Question: I have a Window which a dynamically size with it's content (MediaElement).
For this I use a Window with the Attribute 'SizeToContent="WidthAndHeight"'.
My MediaElement is set like this 'Stretch="Uniform" StretchDirection="DownOnly"'.
With those Settings the Window will be as big as the original size of the MediaElement Control. But Stretching is set to DownOnly and I'd like the possibility to make the window bigger.
But when i set the Attribute StretchDirection to Both, the Window will be Maximized when I load another Movie with MediaElement.
I would like that the Window has the Size of the MediaElement, but when I make the Window bigger I want that the MediaElement is getting bigger too.
Thanks for your help in advance!
This is the WPF Window
'''
<base:ContentWindow x:Class="ExplorerExtension.WindowsMediaWindow"
xmlns="http://schemas.microsoft.com/winfx/2006/xaml/presentation"
xmlns:x="http://schemas.microsoft.com/winfx/2006/xaml"
xmlns:base="clr-namespace:ExplorerExtension" ShowActivated="False"
WindowStyle="None" ResizeMode="CanResizeWithGrip" SizeToContent="WidthAndHeight">
<Grid>
<MediaElement x:Name="MediaEL" MediaOpened="MediaEL_MediaOpened"
LoadedBehavior="Manual" Stretch="Uniform" StretchDirection="DownOnly"/>
</Grid>
</base:ContentWindow>
'''
And the Code
'''
public WindowsMediaWindow()
{
InitializeComponent();
MediaEL.Source = new Uri("---");
}
'''

Note: All Videos have different sizes, so I can't set a fixed Width or Height
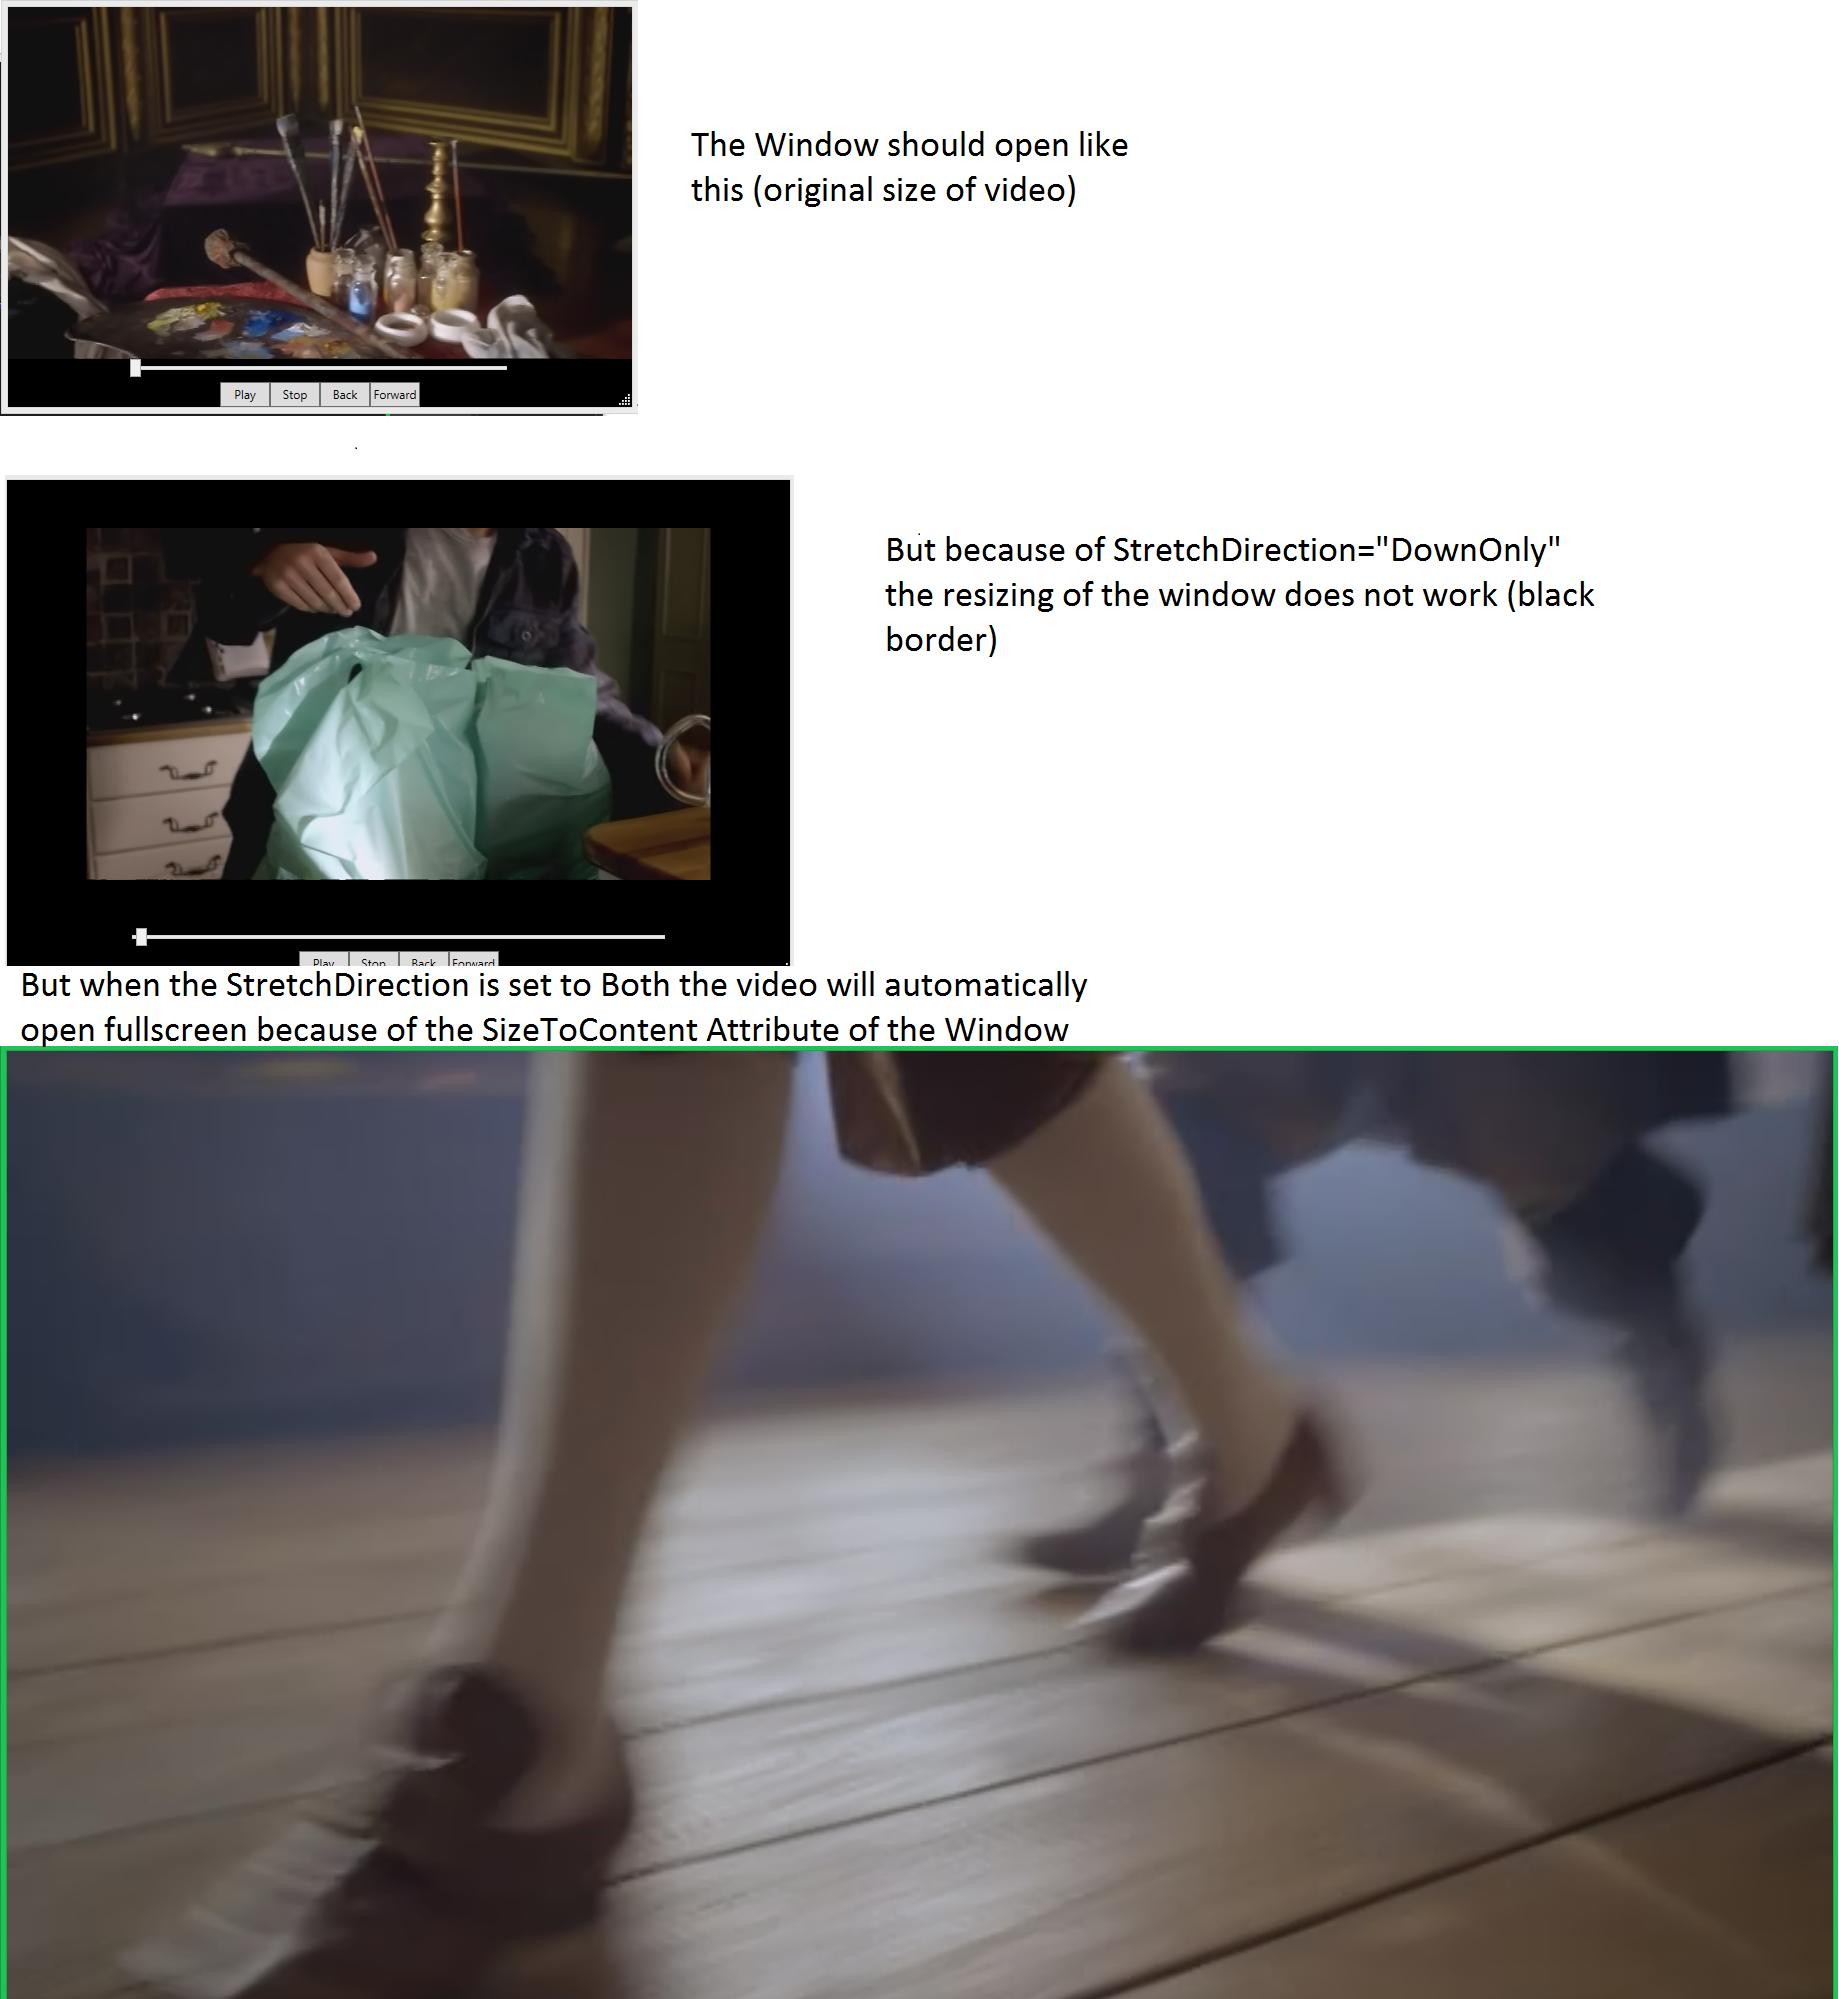
Answer: I am sorry I could not identify the reason of your problem. But here is a solution of it.
Set 'StretchDirection="DownOnly"' by the start, but as you change the size of the window, set it to 'UpOnly'.
To do this, you'll have to subscribe to the 'SizeChanged' event of the 'Window'. But the problem is, this event also fires at the startup of the application. So you'll have to subscribe to that event after loading the window.
So, first of all subscribe to the 'Loaded' event of the window and in that event handler, subscribe to the 'SizeChanged' event:
'''
Loaded="Window_Loaded"
'''
'''
private void Window_SizeChanged(object sender, SizeChangedEventArgs e)
{
MediaEL.StretchDirection = StretchDirection.UpOnly;
}
private void Window_Loaded(object sender, RoutedEventArgs e)
{
this.SizeChanged += Window_SizeChanged;
}
'''
You can also refer to <URL> article, it defines 'StretchDirection' with very nice examples.